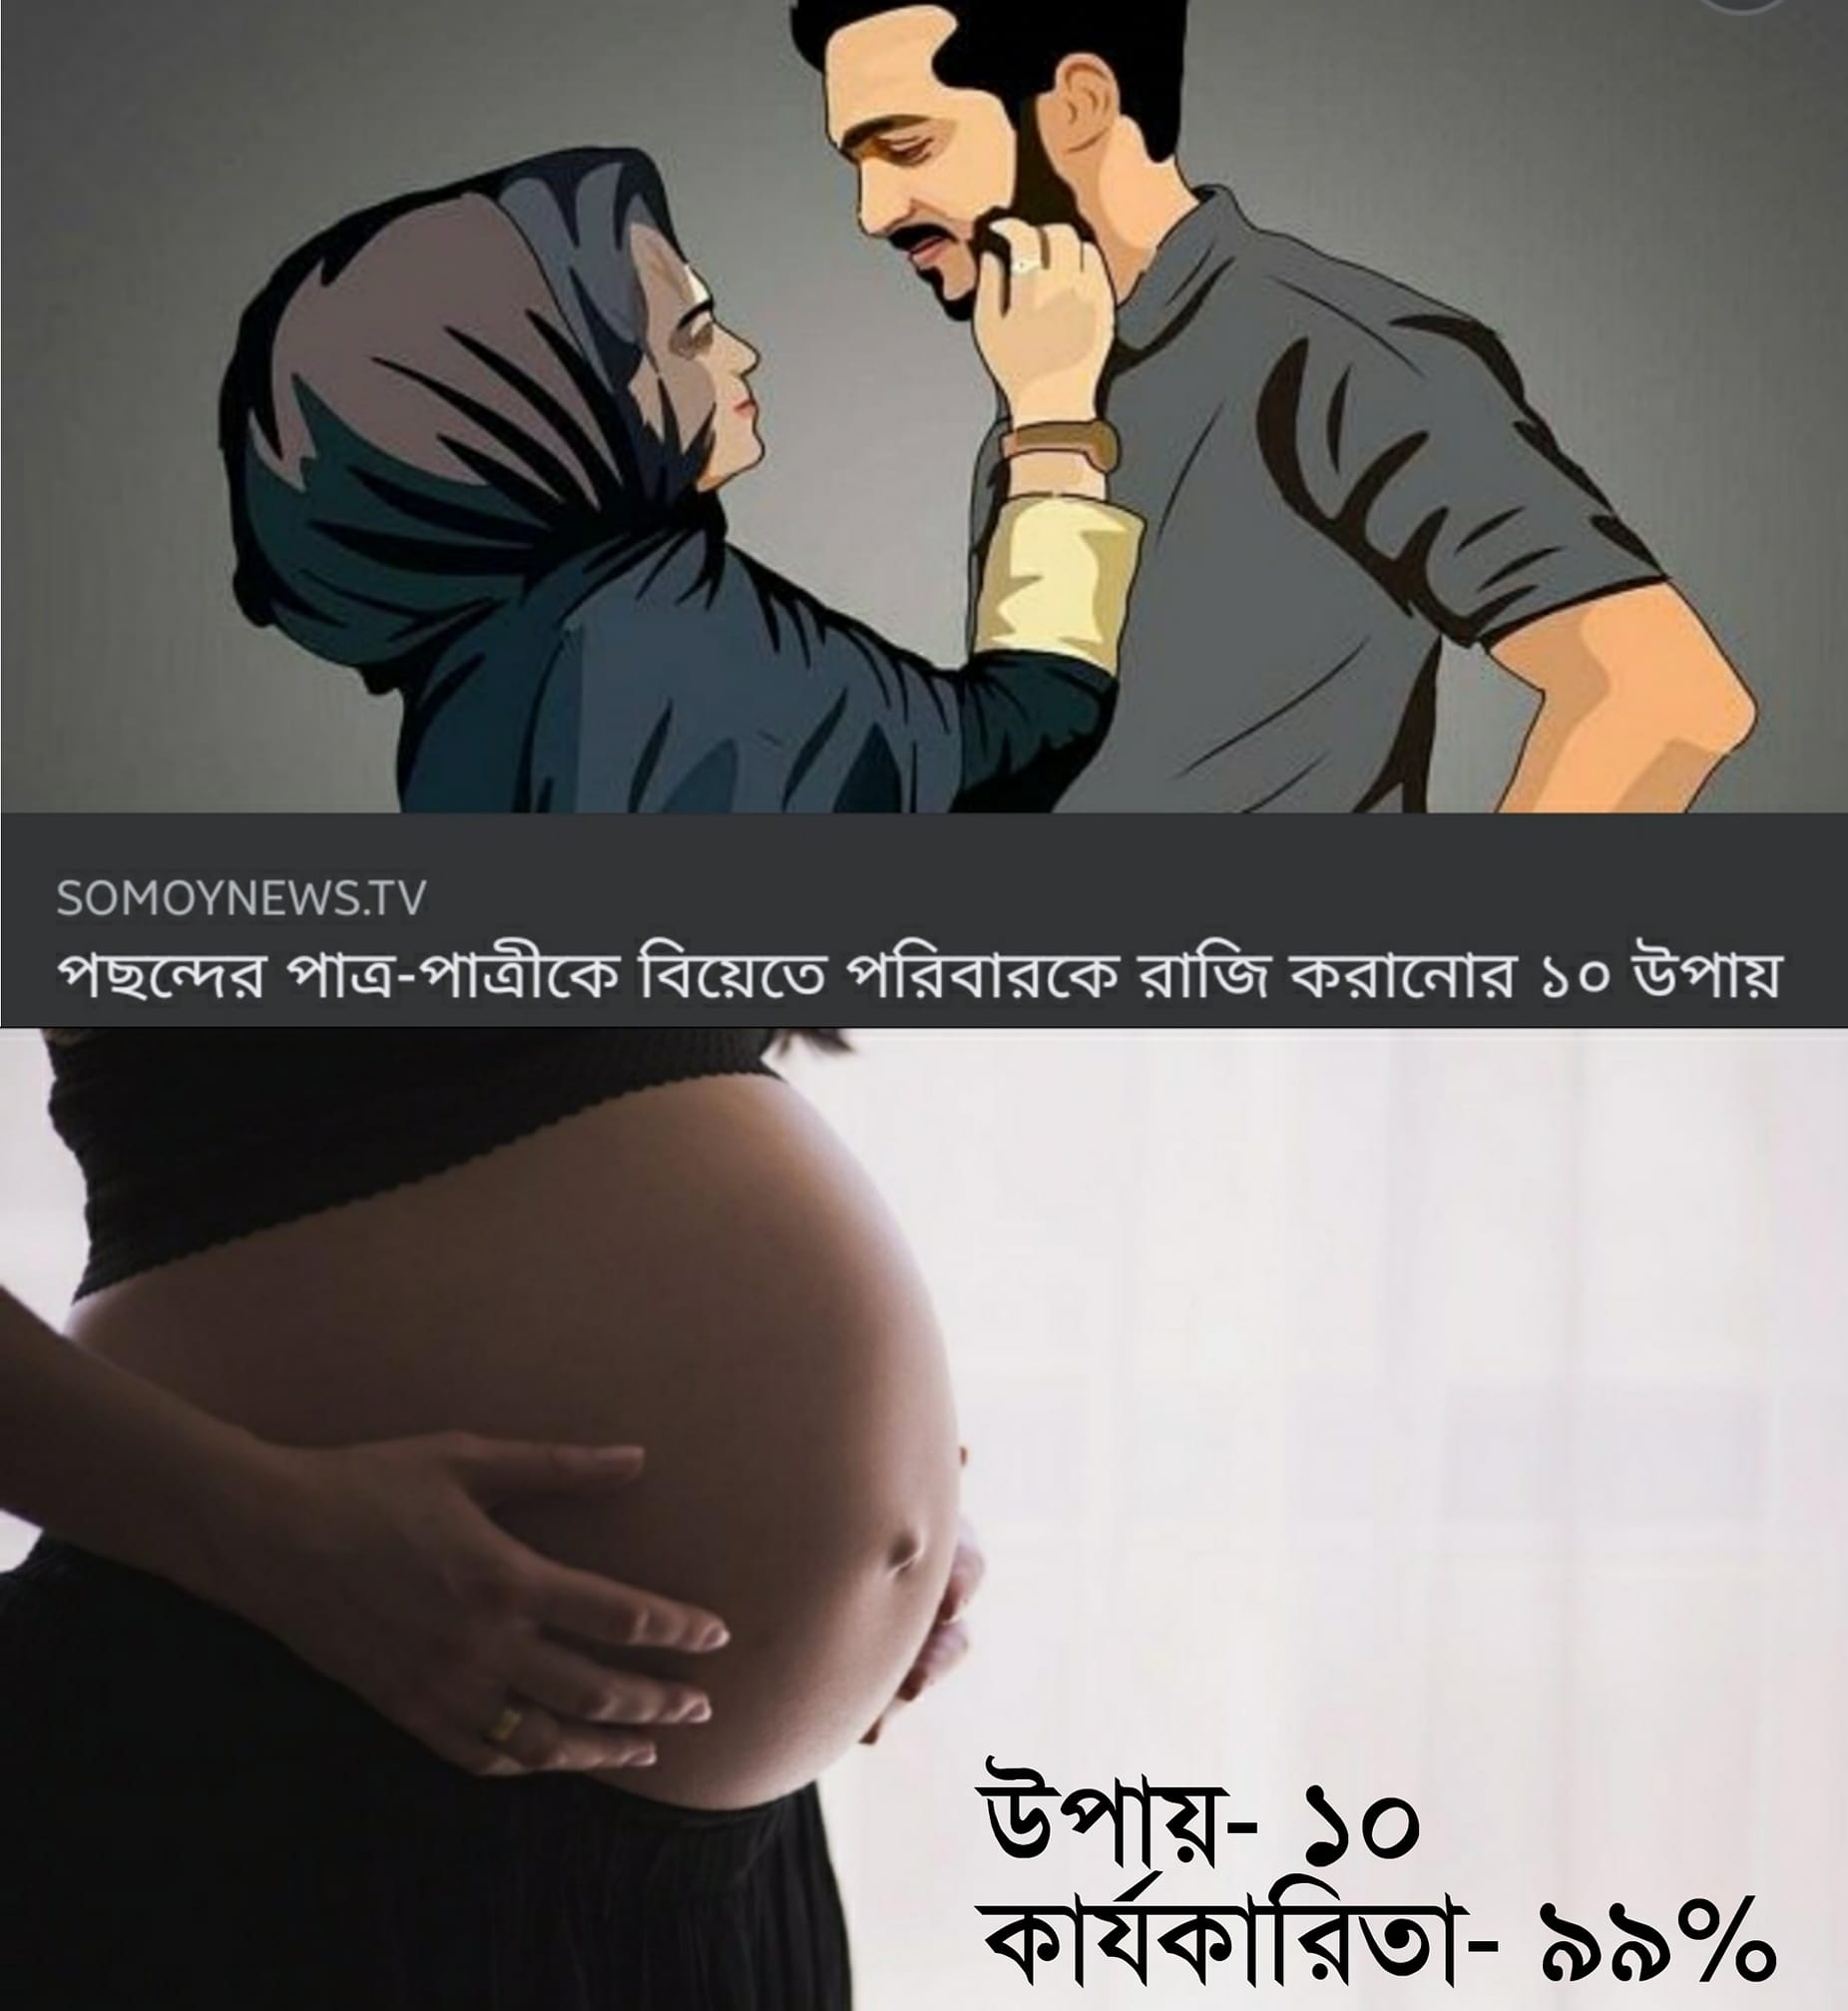
Caption: SOMOYNEWS.TV  পছন্দের পাত্র-পাত্রীকে বিয়েতে পরিবারকে রাজি করানোর ১০ উপায়     উপায় - ১০    কার্যকারিতা - ৯৯%
Label: hate